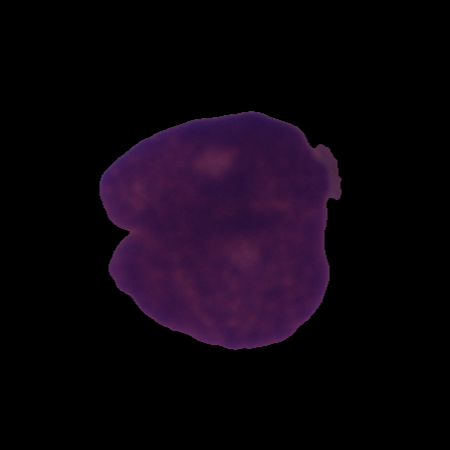
Label: cancer